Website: apple
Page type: cart
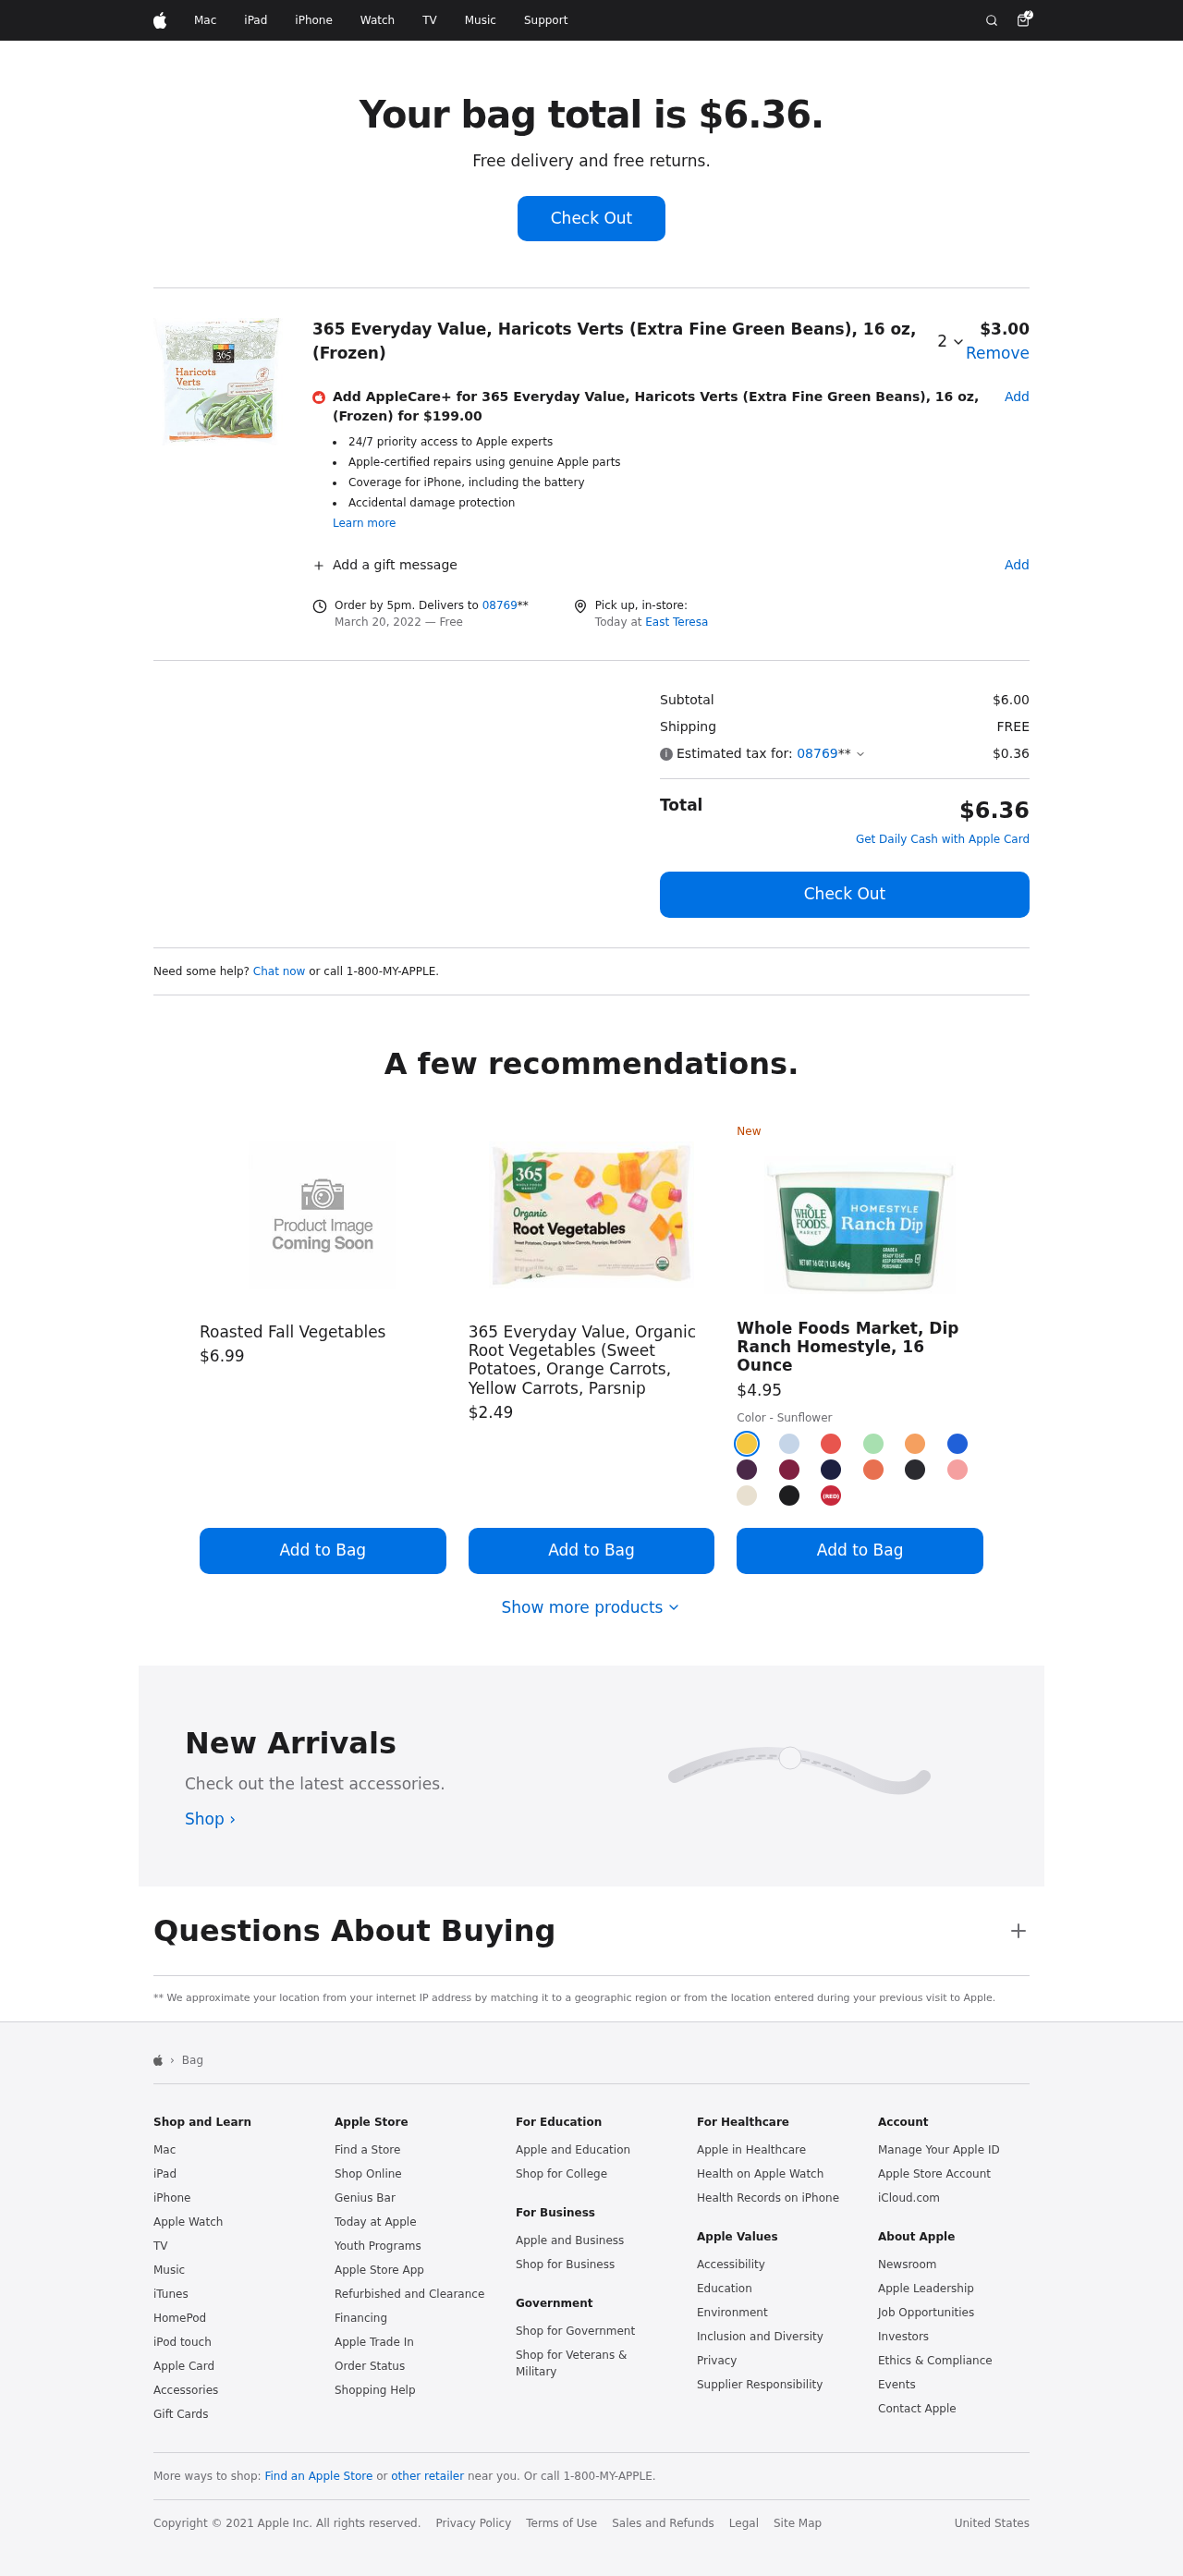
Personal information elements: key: PII_CITY
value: East Teresa
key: PII_POSTCODE
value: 08769
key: PII_POSTCODE2
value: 08769
Product elements: key: PRODUCT1_NAME
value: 365 Everyday Value, Haricots Verts (Extra Fine Green Beans), 16 oz, (Frozen)
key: PRODUCT1_PRICE
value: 3
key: PRODUCT1_QUANTITY
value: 2
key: PRODUCT2_NAME
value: Roasted Fall Vegetables
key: PRODUCT2_PRICE
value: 6.99
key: PRODUCT3_NAME
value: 365 Everyday Value, Organic Root Vegetables (Sweet Potatoes, Orange Carrots, Yellow Carrots, Parsnip
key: PRODUCT3_PRICE
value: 2.49
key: PRODUCT4_NAME
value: Whole Foods Market, Dip Ranch Homestyle, 16 Ounce
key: PRODUCT4_PRICE
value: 4.95
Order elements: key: ORDER_NUM_ITEMS
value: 2
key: ORDER_TOTAL
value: $6.36
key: ORDER_SHIPPING_DATE
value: March 20, 2022
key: ORDER_SUBTOTAL
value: $6.00
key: ORDER_SHIPPING_COST
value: FREE
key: ORDER_TAX
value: $0.36